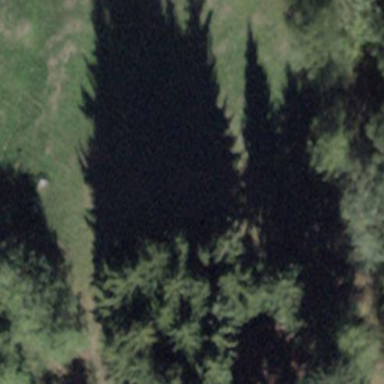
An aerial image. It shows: Evergreen broadleaved woodland.